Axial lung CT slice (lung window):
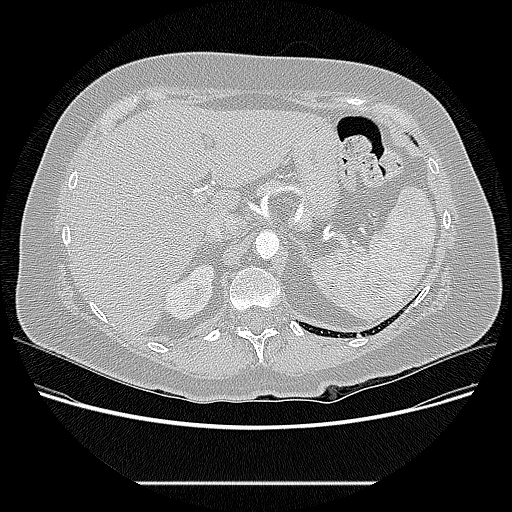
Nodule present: no